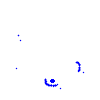
Particle: kaon